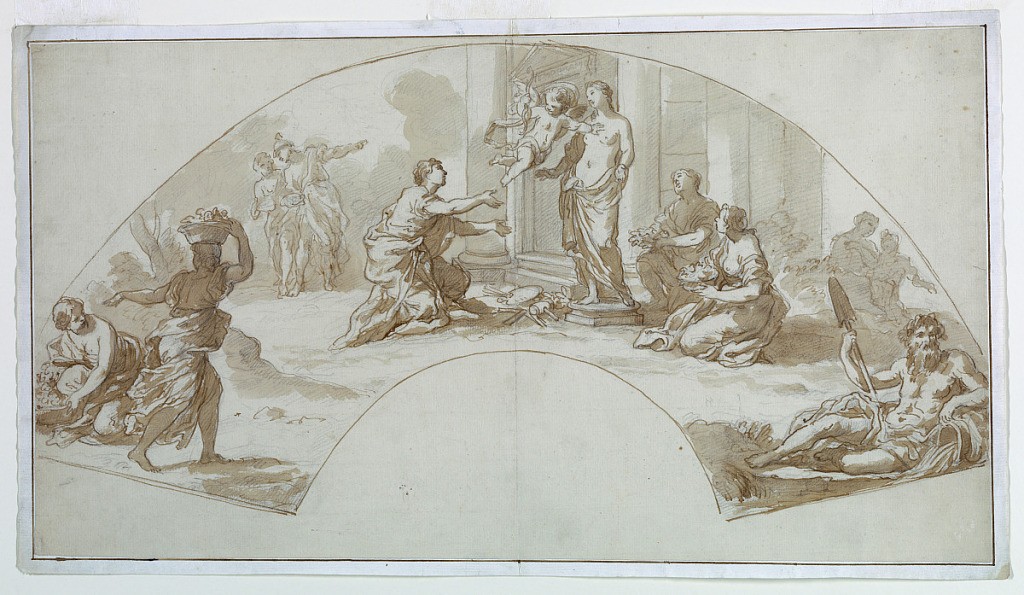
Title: Design for a fan: Worship of Venus by Art
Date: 1750–70
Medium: Pencil, pen and ink, brown wash
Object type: Drawing
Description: Before a classic portico, a female figure with the attributes of the Visual Arts kneels in adoration before a statue of Venus. Cupid flies above. Other figures, including a river god at lower right.